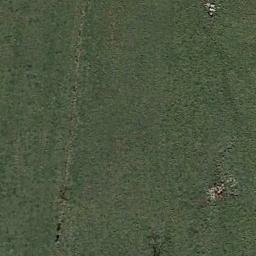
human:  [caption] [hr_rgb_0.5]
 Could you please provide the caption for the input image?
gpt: This meadow has dense grasses and parts of the meadow are relatively sparse .

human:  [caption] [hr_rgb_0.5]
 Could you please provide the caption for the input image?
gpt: A large lush green meadow covered with green grass .

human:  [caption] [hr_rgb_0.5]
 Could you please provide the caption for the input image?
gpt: There is no grass in some parts of the meadow .

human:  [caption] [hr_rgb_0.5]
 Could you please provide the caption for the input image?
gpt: The entire image is dominated by grass .

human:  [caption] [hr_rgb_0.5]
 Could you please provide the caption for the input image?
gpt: A dense meadow with many green grass .